Question: I want to have a Button or a clickable View in my EditText so that I can perform some action on click of it. I was able to put a drawable inside my EditText thanks to <URL> But, now I want to make it clickable so that I can perform some action on it. I know this is possible as HTC uses buttons inside EditText in their stock sms app as shown in the following image-

In my case, the button will be positioned anywhere, can be in the center also. But the main thing is how can I put a button in EditText?
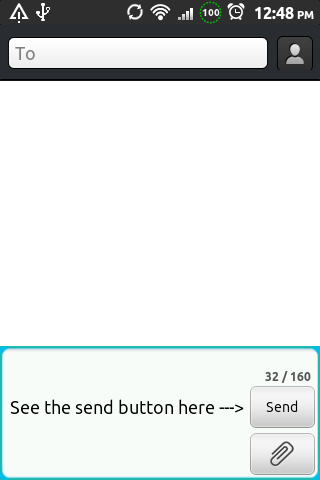
Answer: Use RelativeLayout. The Send and Attach buttons are simple Android Buttons and the 32/160 is a TextView. Put the buttons and the textview on the EditText object, play with the layout arrangments and set some right padding to the EditText object so that the text inside it won't go under the buttons.
You don't need any drawable and listening to the click event of the android buttons is not a question anymore.
Its absolutely correct